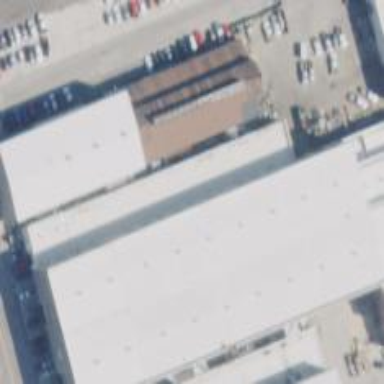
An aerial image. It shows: Industrial building.